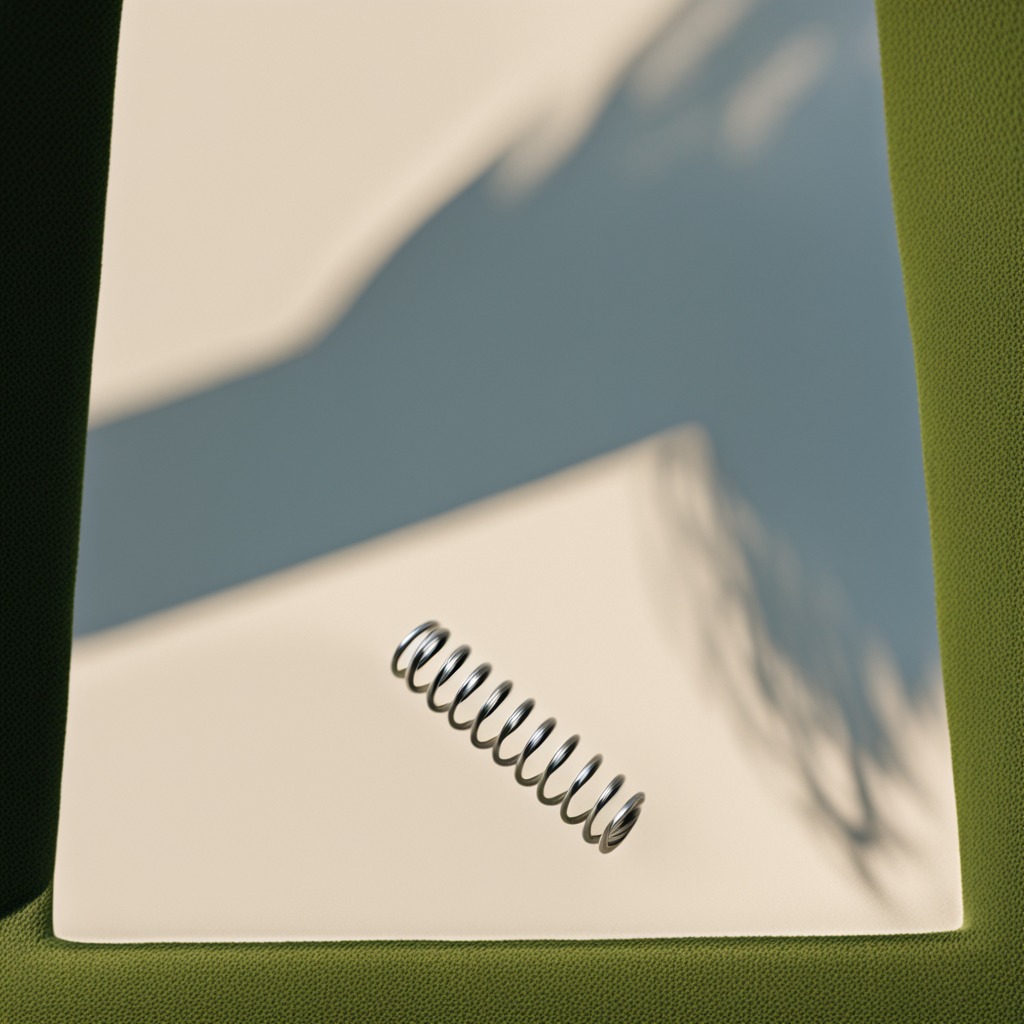
A coiled metal spring lies on the table.